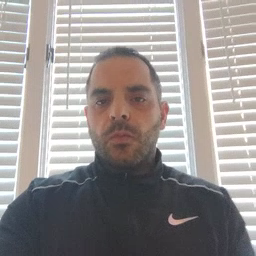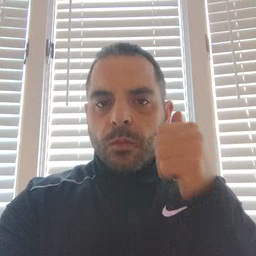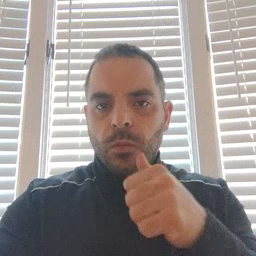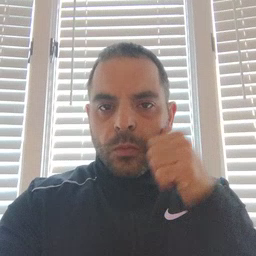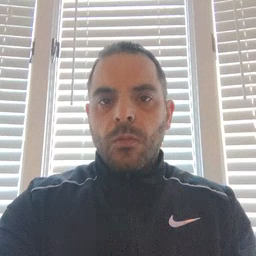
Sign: girl